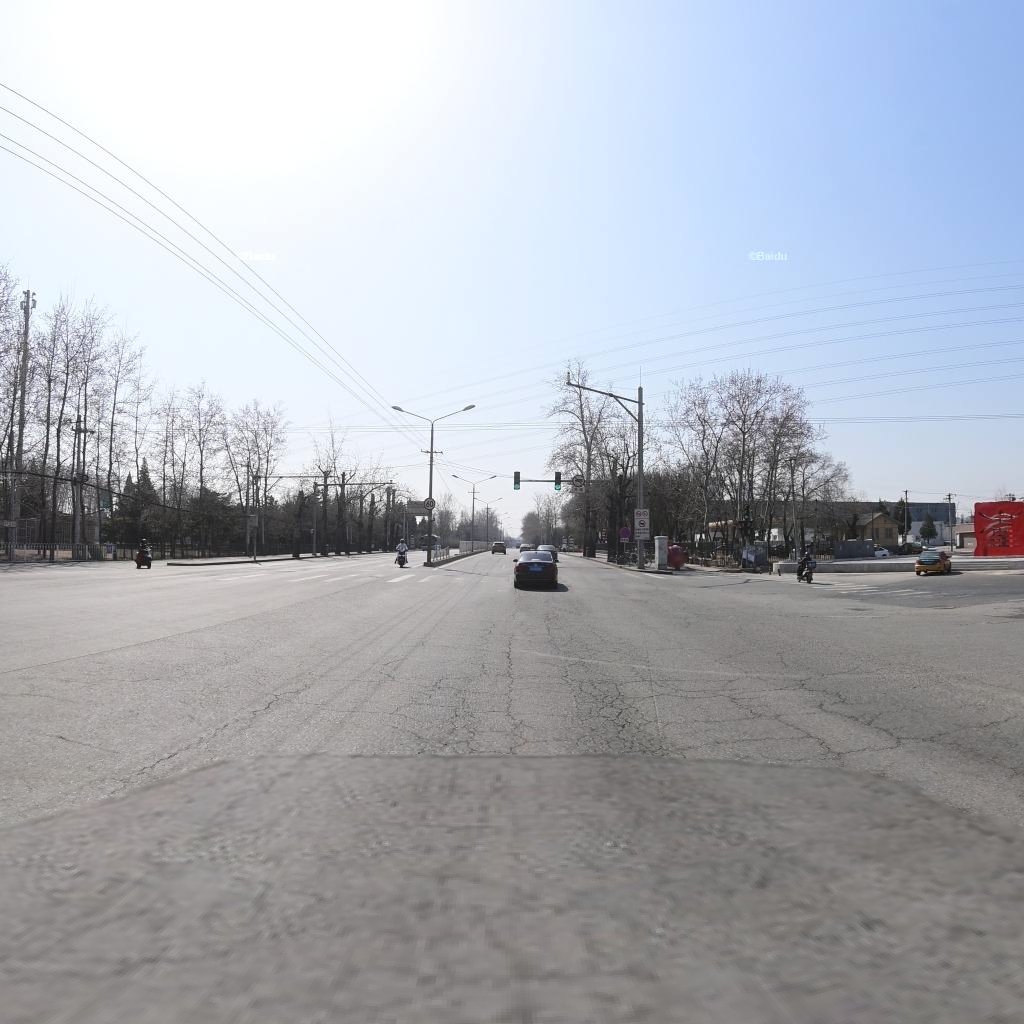
Region: Chaoyang
Road damage annotations: manhole cover, manhole cover, manhole cover, alligator crack